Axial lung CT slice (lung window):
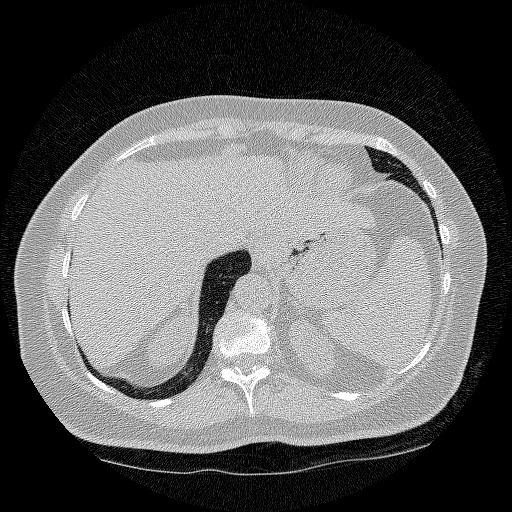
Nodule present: no